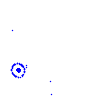
Particle: pion